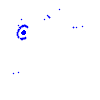
Particle: electron